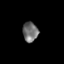
Tissue: skin
Cell type: Myeloid cells
Senescence score: 0.7215
Nuclear area (px): 298
Mean DAPI intensity: 111.487